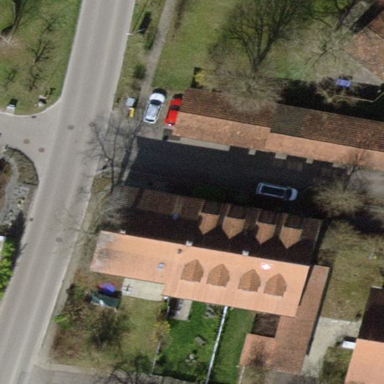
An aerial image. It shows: Terrace building with gabled roof.